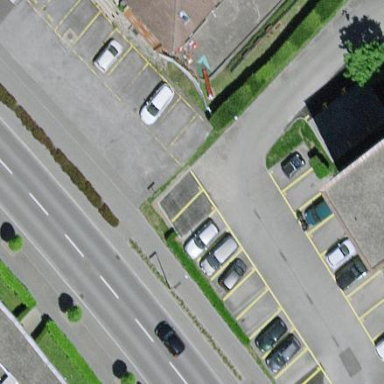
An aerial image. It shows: Street-side parking area with asphalt surface.